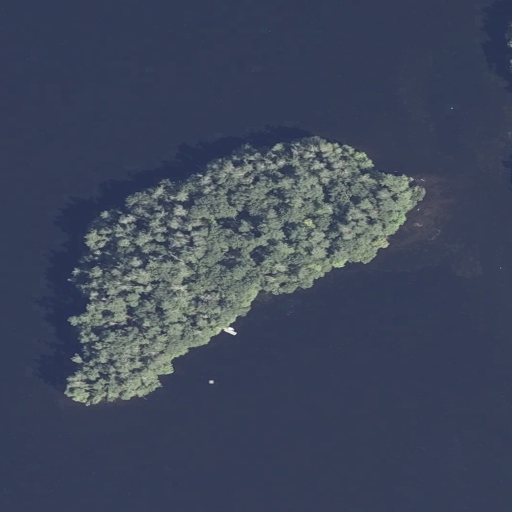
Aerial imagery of island in Maine named Bryant Island containing open water, evergreen forest, herbaceous wetlands, mixed forest, and grassland